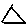
Label: triangle